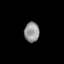
Tissue: skin
Cell type: Epithelial cells
Senescence score: 0.268
Nuclear area (px): 295
Mean DAPI intensity: 146.217